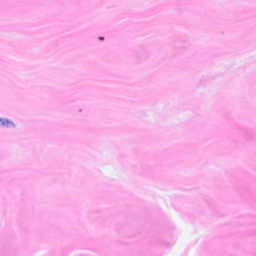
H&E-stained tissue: Breast